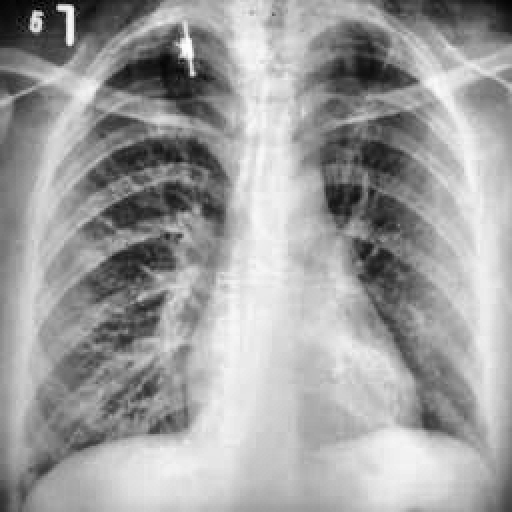
Finding: TUBERCULOSIS